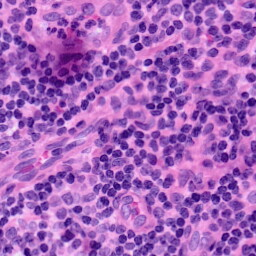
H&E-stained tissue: LymphNode